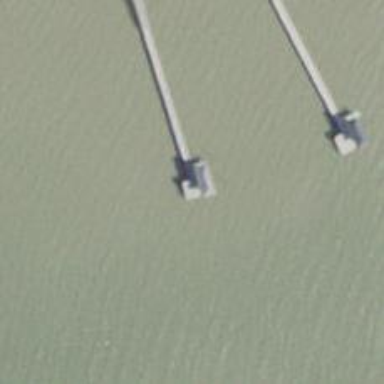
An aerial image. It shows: Man-made pier.